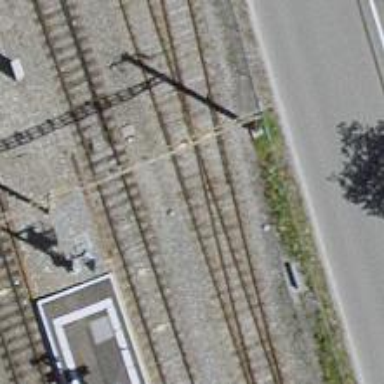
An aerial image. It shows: Railway signal.